Question: Im rotating a LinearLayout, using an ObjectAnimator. Clicking the button causes the LinearLayout to rotate 360(degrees) with the bottom part as the Pivot.
After the Layout completes the rotation, it leaves back a 'trail'/black mark and the complete view looks odd. How do I avoid this from happening? After the Layout completes the 360 animation, I want the view to look as it did in the beginning (clean basically).
Is there a view.refresh or update command im suppose to call somewhere?
1)How do I have a clean looking view at the end?
2)When the image is is in the intermediatestate, why does the back-part appear black? How do I get that to look while(ie,color of the relative layout)?
InitialState>IntermediateState>FinalState:

'''
Button bt1;
float pivotX=0f;
float pivotY=0f;
int a=0;
float width,height;
ViewGroup mContainer=null;
Thread t;
private Handler mHandler = new Handler();
@Override
protected void onCreate(Bundle savedInstanceState)
{
super.onCreate(savedInstanceState);
setContentView(R.layout.activity_main);
bt1 = (Button) findViewById(R.id.button1);
mContainer = (ViewGroup) findViewById(R.id.container);
bt1.setOnClickListener(this);
t=new Thread()
{
@Override
public void run()
{
try {
while(true)
{
relativeLayout.postInvalidate();
}
} catch (Exception e) {
// TODO: handle exception
}
}
};
}
@Override
public void onWindowFocusChanged(boolean hasFocus)
{
super.onWindowFocusChanged(hasFocus);
//Here you can get the size!
width = mContainer.getWidth();
height = mContainer.getHeight();
pivotX = mContainer.getPivotX()+width;
pivotY = mContainer.getPivotY()+height;
mContainer.setPivotX(pivotX);
mContainer.setPivotY(pivotY);
}
private void rotate()
{
a -=360;
ObjectAnimator rotate = ObjectAnimator.ofFloat(mContainer, View.ROTATION_X,a);
rotate.setDuration(2000);
AnimatorSet aSet = new AnimatorSet();
aSet.play(rotate);
aSet.start();
mHandler.post(new Runnable()
{
@Override
public void run()
{
b+=1;
relativeLayout.invalidate();
relativeLayout.postInvalidate();
bt1.setText(Integer.toString(b));
}
});
rotate.addListener(new AnimatorListener()
{
@Override
public void onAnimationStart(Animator animation) {
// TODO Auto-generated method stub
//relativeLayout.invalidate();
t.start();
}
@Override
public void onAnimationRepeat(Animator animation) {
// TODO Auto-generated method stub
}
@Override
public void onAnimationEnd(Animator animation) {
// TODO Auto-generated method stub
//mContainer.invalidate();
//relativeLayout.invalidate();
try {
t.join();
} catch (InterruptedException e) {
// TODO Auto-generated catch block
e.printStackTrace();
}
}
@Override
public void onAnimationCancel(Animator animation) {
// TODO Auto-generated method stub
}
});
}
@Override
public void onClick(View v)
{
switch(v.getId())
{
case R.id.button1:
rotate();
break;
}
}
'''
}
'''
<RelativeLayout xmlns:android="http://schemas.android.com/apk/res/android"
xmlns:tools="http://schemas.android.com/tools"
android:layout_width="fill_parent"
android:layout_height="fill_parent"
tools:context=".MainActivity" >
<LinearLayout
android:id="@+id/container"
android:layout_width="fill_parent"
android:layout_height="200dp"
android:layout_alignParentLeft="true"
android:layout_alignParentTop="true"
android:background="#140A1F"
android:orientation="horizontal" >
</LinearLayout>
<Button
android:id="@+id/button1"
android:layout_width="wrap_content"
android:layout_height="wrap_content"
android:layout_below="@+id/container"
android:layout_centerHorizontal="true"
android:layout_marginTop="80dp"
android:text="Rotate" />
</RelativeLayout>
'''
Added a thread.
**Edit2:**** Added a handler and commented out the thread
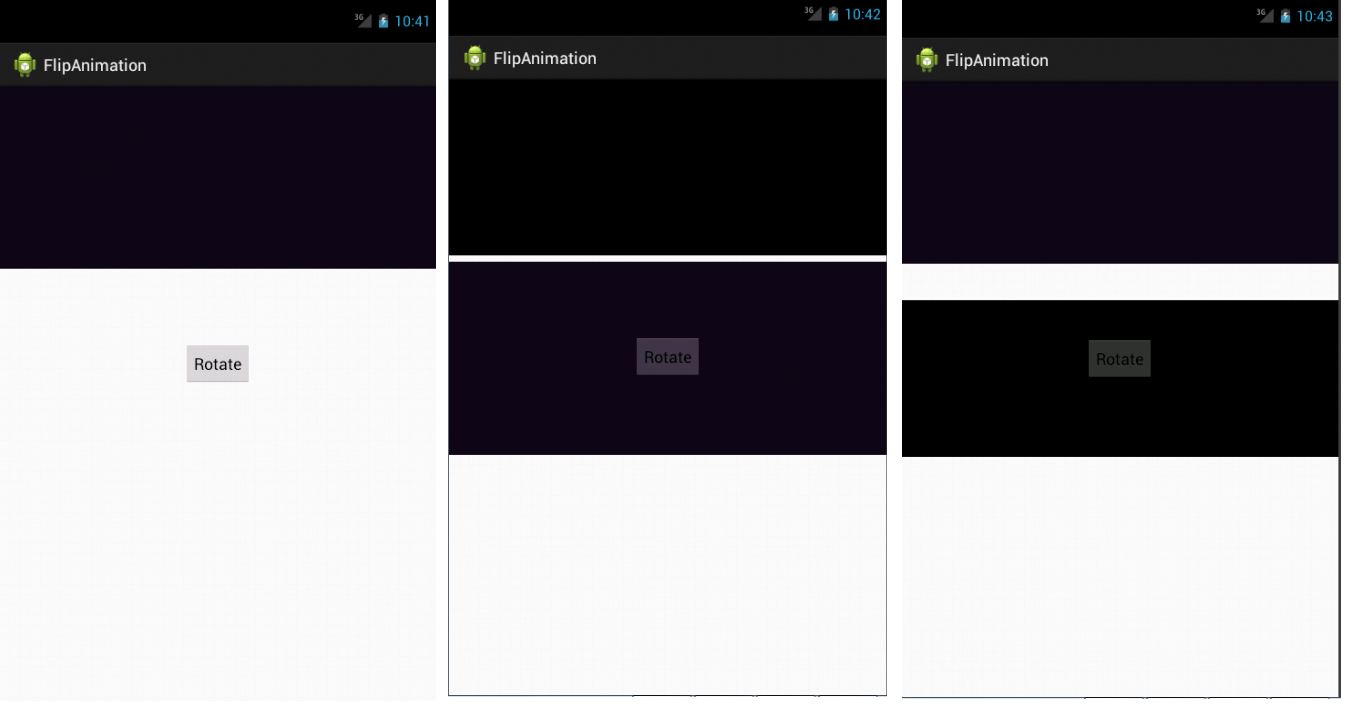
Answer: Adding this to the code fixes the view once the animation is competed, but the intermediate stage still looks the same. Will update this once I figure that out.
'''
rotate.addListener(new AnimatorListener()
{
@Override
public void onAnimationStart(Animator animation) {
// TODO Auto-generated method stub
relativeLayout.invalidate();
}
@Override
public void onAnimationRepeat(Animator animation) {
// TODO Auto-generated method stub
}
@Override
public void onAnimationEnd(Animator animation) {
// TODO Auto-generated method stub
//mContainer.invalidate();
relativeLayout.invalidate();
}
@Override
public void onAnimationCancel(Animator animation) {
// TODO Auto-generated method stub
}
});
'''